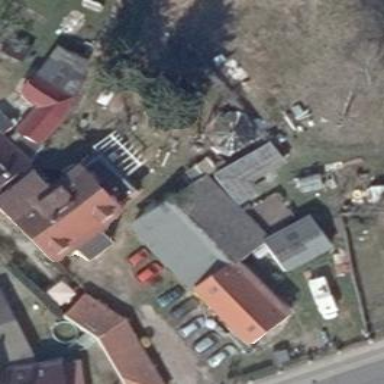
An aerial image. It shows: Building with gabled roof.